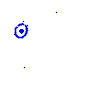
Particle: pion